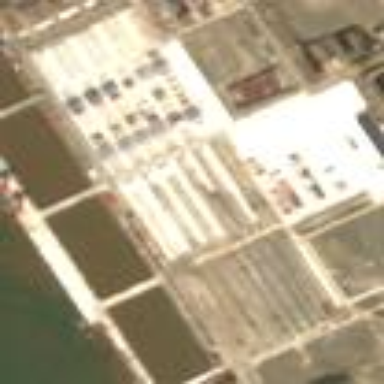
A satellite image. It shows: Industrial area designated as port.